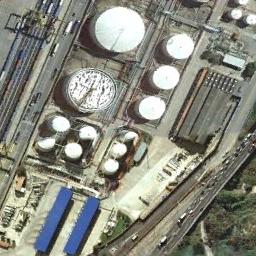
Label: storage tanks